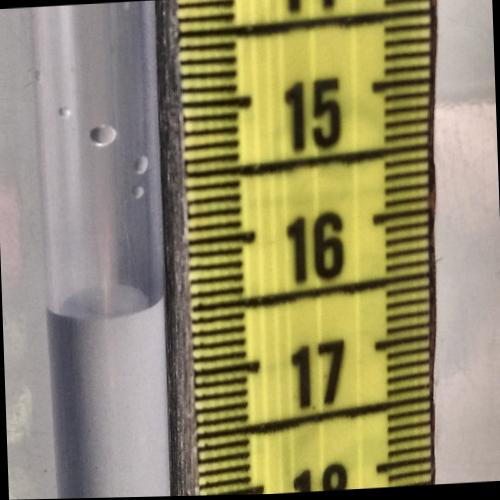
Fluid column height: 16.4 cm